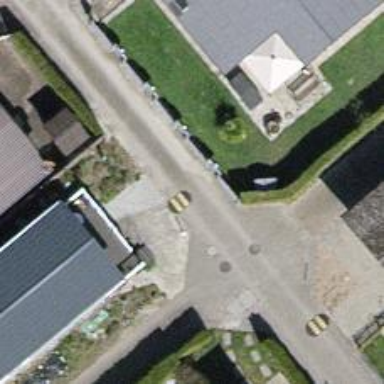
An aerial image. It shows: Bump for traffic calming.